Current action and preconditions to check: trajectory_clear

Your task: For each precondition in the list above, predict whether it will hold at this action.

Consider the current scene as observed from the mobile robot's camera, and analyze the predicted future states of all dynamic agents (e.g., people, animals, vehicles, or any moving entities) within the NEXT SECOND.

IMPORTANT: Only answer "very likely" if you are absolutely certain—based on strong, clear evidence—that a dynamic agent will violate the precondition in the predicted future state. Do NOT answer "very likely" for unlikely, ambiguous, or low-probability risks.

Ask yourself for each precondition: Is there a high probability, with clear and convincing evidence, that the predicted future states of any dynamic agent will interfere with the predicted future state of the currently executing action within the NEXT SECOND, causing that precondition to fail?

Assess the risk level based on these predictions. Use "likely" or "very likely" if motions create a clear risk of interference.

Use "neutral" or "improbable" if agents are nearby but their predicted paths are clearly diverging or non-conflicting.

Failure Risk Categories: "very improbable", "improbable", "neutral", "likely", "very likely"

Answer Format: Output ONLY the probability_of_failure value from these categories: "very improbable", "improbable", "neutral", "likely", "very likely"

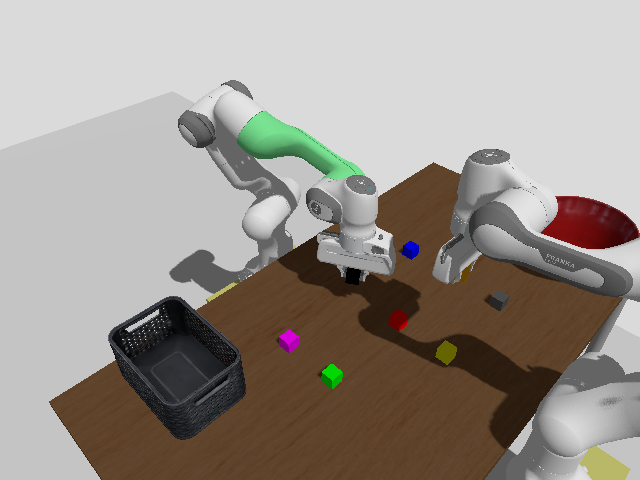

Answer: very improbable